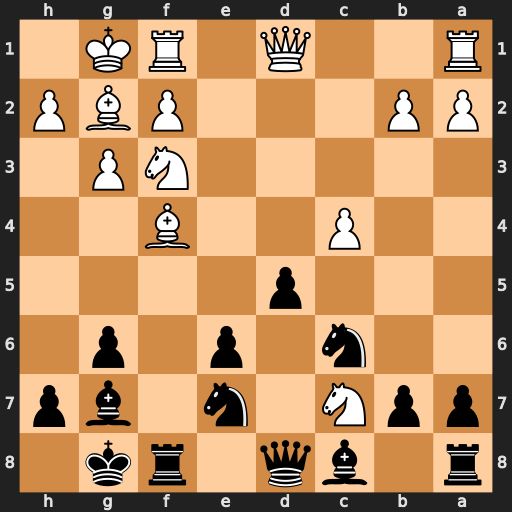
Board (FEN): r1bq1rk1/ppN1n1bp/2n1p1p1/3p4/2P2B2/5NP1/PP3PBP/R2Q1RK1
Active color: b
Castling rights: -
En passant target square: -
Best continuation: Rxf4 Nxe6 Bxe6